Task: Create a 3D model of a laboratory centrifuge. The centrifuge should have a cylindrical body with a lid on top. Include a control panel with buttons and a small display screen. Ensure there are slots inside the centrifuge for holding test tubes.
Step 435:
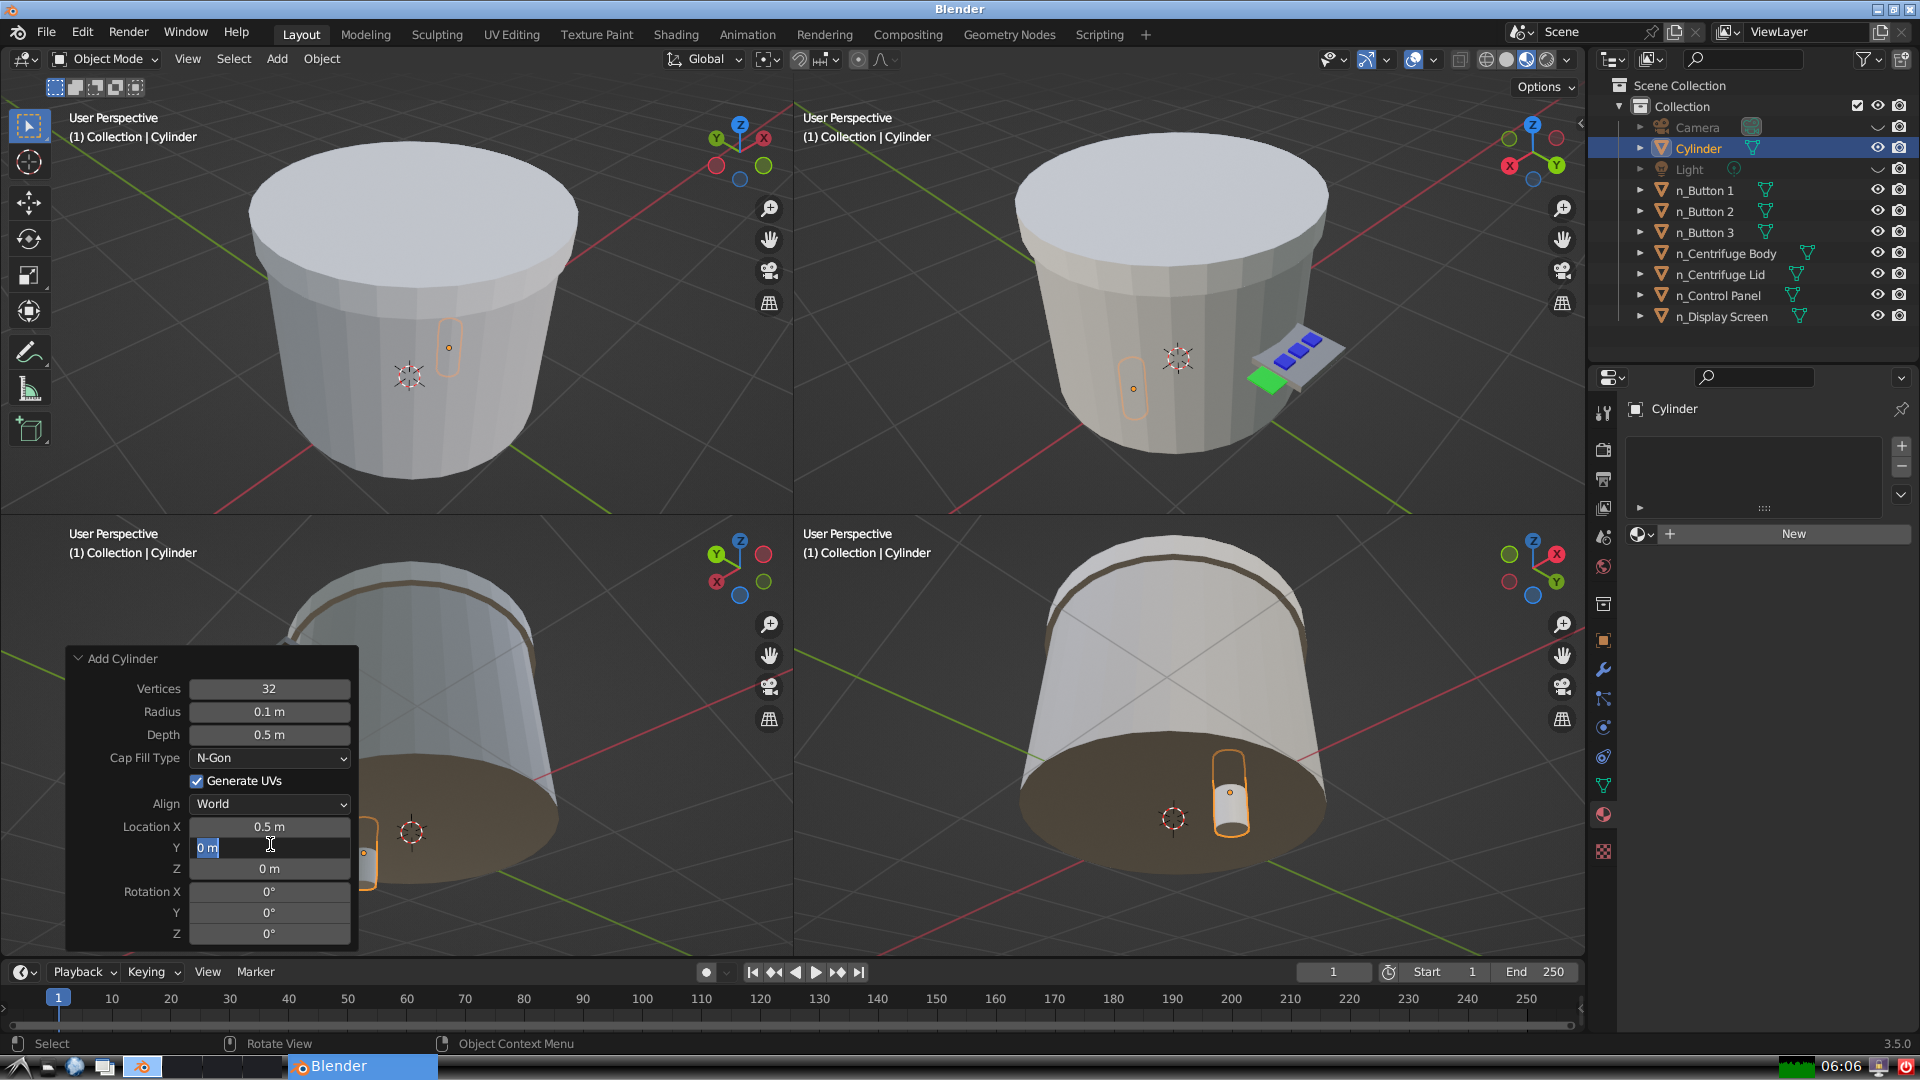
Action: input_text: 0.0